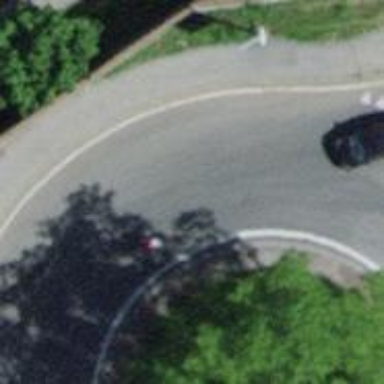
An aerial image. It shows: Tertiary road with asphalt surface leading to roundabout.